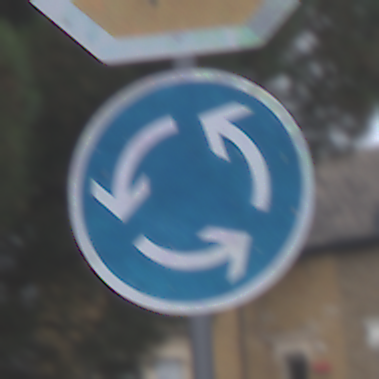
Verkehrszeichen: Kreisverkehr
Zusatzzeichen oben: Stop
Umgebung: Outdoor, Urban
Tageszeit: MorningAfternoon
Wetter: Overcast
Licht: Natural
Jahreszeit: NotSpecified
Kontrast: LowContrast